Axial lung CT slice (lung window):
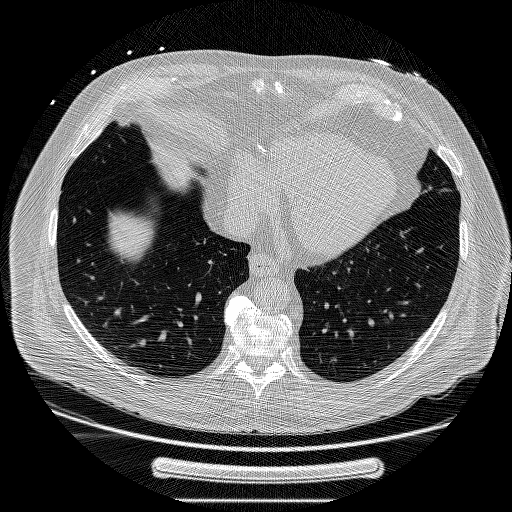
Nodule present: no